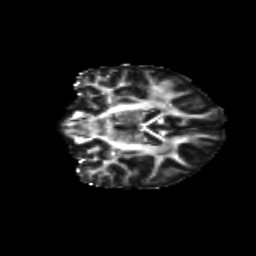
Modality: FA
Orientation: coronal
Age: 14
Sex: male
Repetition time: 9.512 s
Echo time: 0.089 s